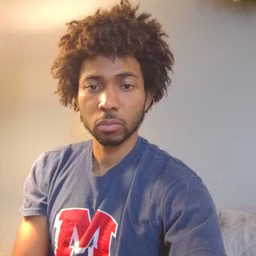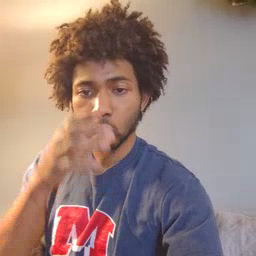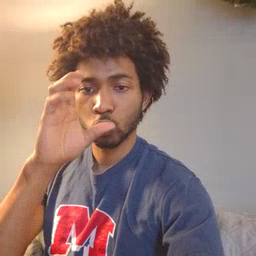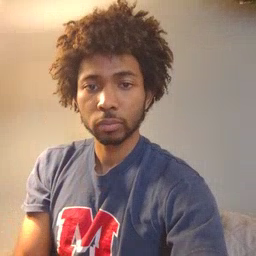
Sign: drink